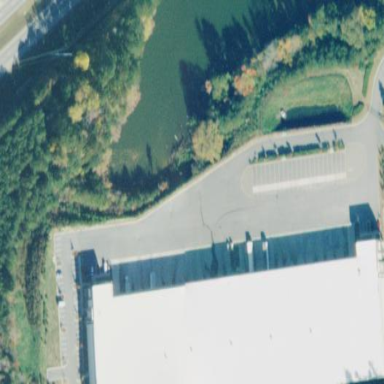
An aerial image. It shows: Warehouse.